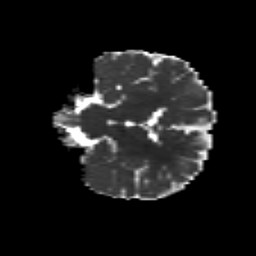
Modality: MD
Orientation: coronal
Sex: male
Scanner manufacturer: siemens
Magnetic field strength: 3 T
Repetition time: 5 s
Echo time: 0.071 s